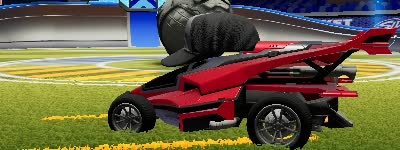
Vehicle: aftershock